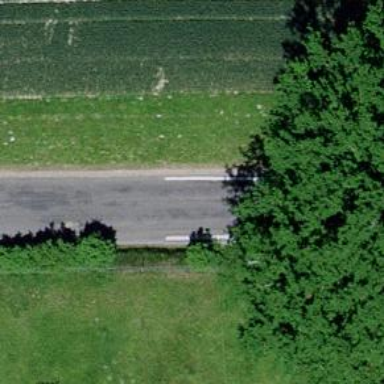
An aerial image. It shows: Tertiary road with asphalt surface.